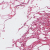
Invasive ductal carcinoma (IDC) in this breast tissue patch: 0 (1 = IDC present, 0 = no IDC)